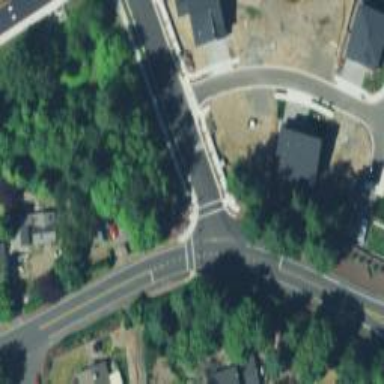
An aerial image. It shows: Secondary road with asphalt surface and sidewalk on the left.